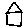
Label: house